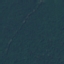
Land use / land cover: Forest